Question: I get following error when I press the button thats linked to this view. Why?
'''
2012-12-09 18:44:52.634 LNG[42719:c07] Unknown class DensityViewController in Interface Builder file.
2012-12-09 18:44:52.645 LNG[42719:c07] *** Terminating app due to uncaught exception 'NSUnknownKeyException', reason: '[<UIViewController 0x71bcb90> setValue:forUndefinedKey:]: this class is not key value coding-compliant for the key ethaneText.'
*** First throw call stack:
(0x1c93012 0x10d0e7e 0x1d1bfb1 0xb7d711 0xafeec8 0xafe9b7 0xb29428 0x2350cc 0x10e4663 0x1c8e45a 0x233bcf 0xf8e37 0xf9418 0xf9648 0xf9882 0x105235 0x3043d2 0x1024f3 0x102777 0x1027b7 0x46dfe2 0x45fad9 0x45fb54 0x10e4705 0x1b920 0x1b8b8 0xdc671 0xdcbcf 0xdbd38 0x4b33f 0x4b552 0x293aa 0x1acf8 0x1beedf9 0x1beead0 0x1c08bf5 0x1c08962 0x1c39bb6 0x1c38f44 0x1c38e1b 0x1bed7e3 0x1bed668 0x1865c 0x2c1d 0x2b45)
libc++abi.dylib: terminate called throwing an exception
(lldb)
'''
densityViewController.h:
'''
#import <UIKit/UIKit.h>
#import "FlipsideViewController.h"
#import "MainViewController.h"
@interface DensityViewController : UIViewController
[More code]
'''
and densityViewController.m
'''
#import "DensityViewController.h"
@interface DensityViewController ()
@end
@implementation DensityViewController
[More code]
'''
And finally a pic of my XIB (IK It looks bad, WIP)

What can I do to correct this error?
EDIT: Full .m
'''
#import "DensityViewController.h"
@interface DensityViewController()
@end
@implementation DensityViewController
@synthesize tempratureText, methaneText, ethaneText, propaneText, nbutaneText, ibutaneText,npetaneText, ipetaneText, nhexaneText, nitrogenText, oxygenText, outputText;
- (void)viewDidLoad
{
[super viewDidLoad];
// Do any additional setup after loading the view, typically from a nib.
}
- (void)didReceiveMemoryWarning
{
[super didReceiveMemoryWarning];
// Dispose of any resources that can be recreated.
}
-(IBAction)textFieldReturn:(id)sender
{
[sender resignFirstResponder];
}
-(IBAction)backgroundTouched:(id)sender
{
[tempratureText resignFirstResponder];
[methaneText resignFirstResponder];
[ethaneText resignFirstResponder];
[propaneText resignFirstResponder];
[nbutaneText resignFirstResponder];
[ibutaneText resignFirstResponder];
[npetaneText resignFirstResponder];
[ipetaneText resignFirstResponder];
[nhexaneText resignFirstResponder];
[oxygenText resignFirstResponder];
[nitrogenText resignFirstResponder];
}
- (void)updateConversionLabel:(UITextField *)textField
{
NSNumberFormatter *fmt1 = [NSNumberFormatter new]; //Temp
NSNumberFormatter *fmt2 = [NSNumberFormatter new]; //Methane
NSNumberFormatter *fmt3 = [NSNumberFormatter new]; //Ethane
NSNumberFormatter *fmt4 = [NSNumberFormatter new]; //Propane
NSNumberFormatter *fmt5 = [NSNumberFormatter new]; //n-butane
NSNumberFormatter *fmt6 = [NSNumberFormatter new]; //i-butane
NSNumberFormatter *fmt7 = [NSNumberFormatter new]; //n-petane
NSNumberFormatter *fmt8 = [NSNumberFormatter new]; //i-petane
NSNumberFormatter *fmt9 = [NSNumberFormatter new]; //n-hexane
NSNumberFormatter *fmt10 = [NSNumberFormatter new]; //nitrogen
NSNumberFormatter *fmt11 = [NSNumberFormatter new]; //oxygen
double temprature = [fmt1 numberFromString:tempratureText.text].doubleValue;
double methane = [fmt2 numberFromString:methaneText.text ].doubleValue;
double ethane = [fmt3 numberFromString:ethaneText.text ].doubleValue;
double propane = [fmt4 numberFromString:propaneText.text ].doubleValue;
double nbutane = [fmt5 numberFromString:nbutaneText.text ].doubleValue;
double ibutane = [fmt6 numberFromString:ibutaneText.text ].doubleValue;
double npetane = [fmt7 numberFromString:npetaneText.text ].doubleValue;
double ipetane = [fmt8 numberFromString:ipetaneText.text ].doubleValue;
double nhexane = [fmt9 numberFromString:nhexaneText.text ].doubleValue;
double nitrogen = [fmt10 numberFromString:nitrogenText.text ].doubleValue;
double oxygen = [fmt11 numberFromString:oxygenText.text ].doubleValue;
double Xi = 1;
double Mi = 2;
double Vi = 3;
double Vc = 4;
//Do not mind this, just placeholders for some other stuffs.
double over1 = Xi * Mi;
double under1 = Xi * Vi - Vc;
double result = over1 / under1;
NSString *resultString = [[NSString alloc]initWithFormat:@" Test %f", result];
/*
outputText.text = resultString;
*/
if (temprature == 0 || methane == 0 || ethane == 0 || propane == 0 || nbutane == 0 || ibutane == 0 || oxygen == 0 || npetane == 0 || ipetane == 0 || nhexane == 0 || nitrogen == 0)
{
outputText.text = @"Please enter all values";
} else
{
outputText.text = resultString;
}
}
@end
'''
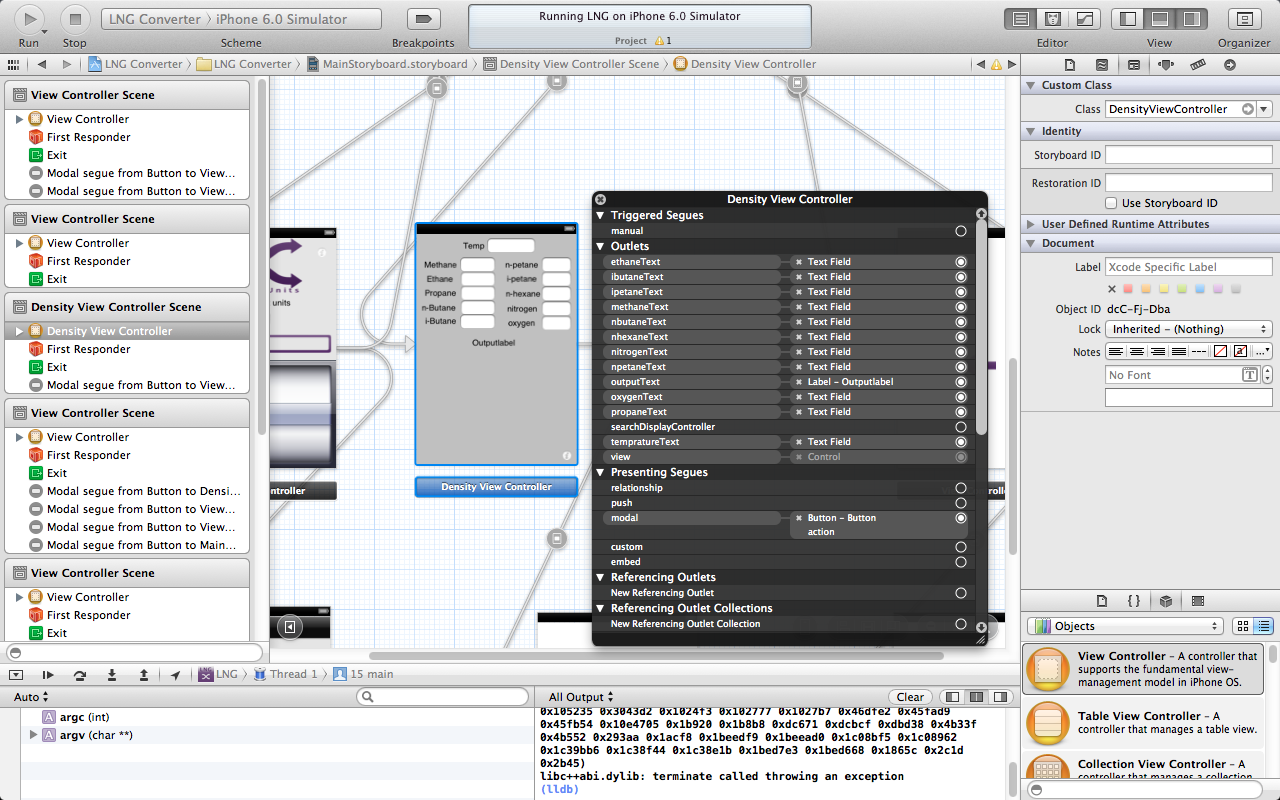
Answer: tried to delete the nibe in the interface and make it from the scratch again. as you might be copying the nib from other project sometimes xcode behaves this way. It'll work for sure.